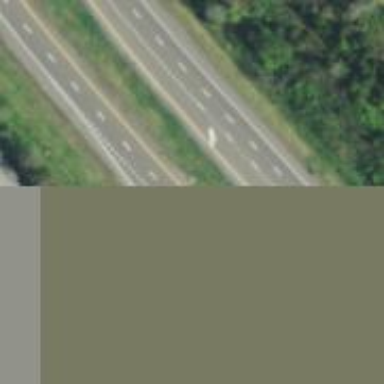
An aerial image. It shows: Trunk highway with expressway features.